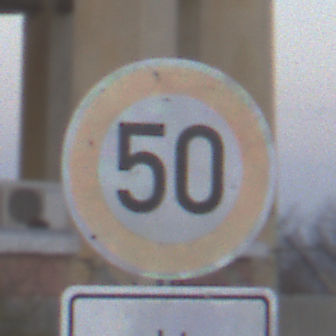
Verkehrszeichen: Geschwindigkeit50
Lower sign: ZeitangabenMitBeschraenkungAufWochentage1
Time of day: SunriseSunset
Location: Outdoor (Suburban)
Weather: Clear
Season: NotSpecified
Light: Natural